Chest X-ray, AP view. Patient: 26 years old, sex M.
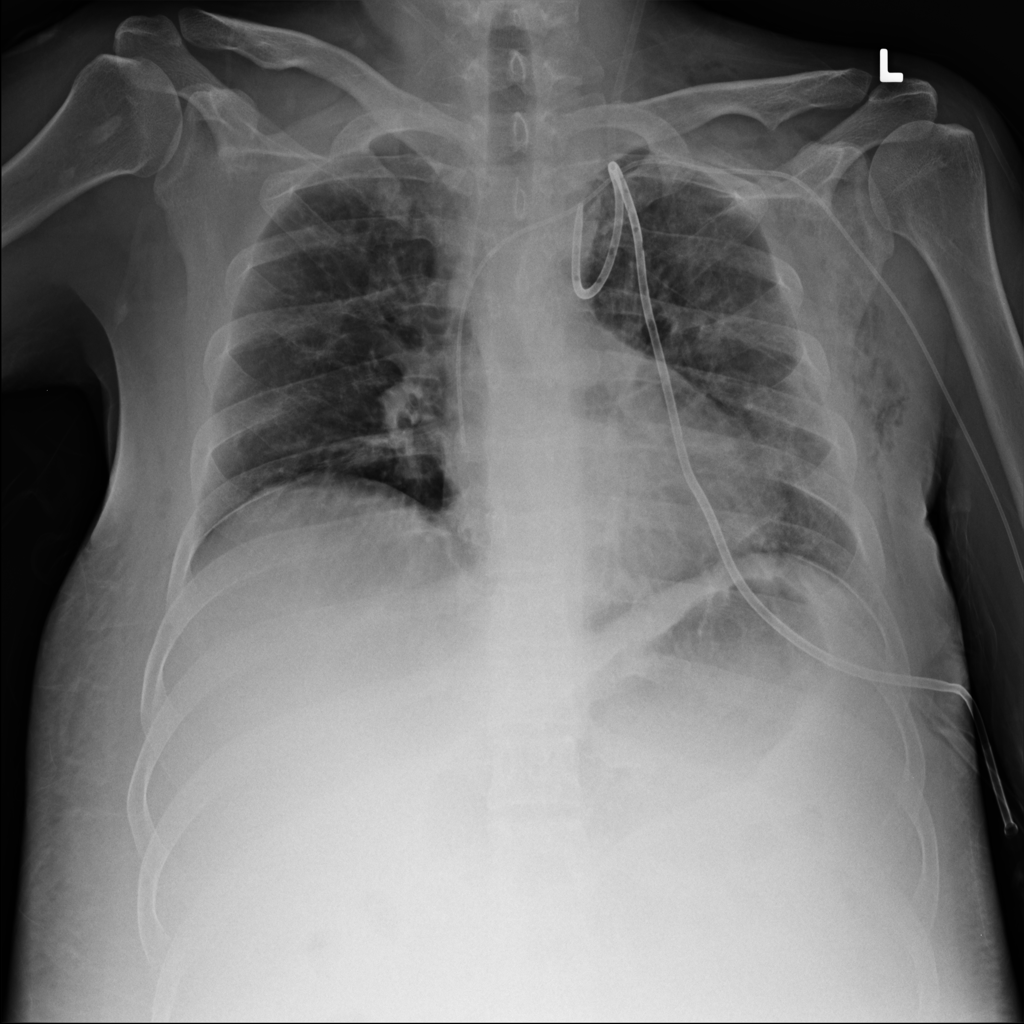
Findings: Emphysema